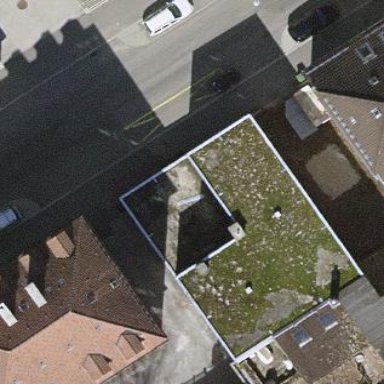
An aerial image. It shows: Building with flat roof.